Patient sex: M
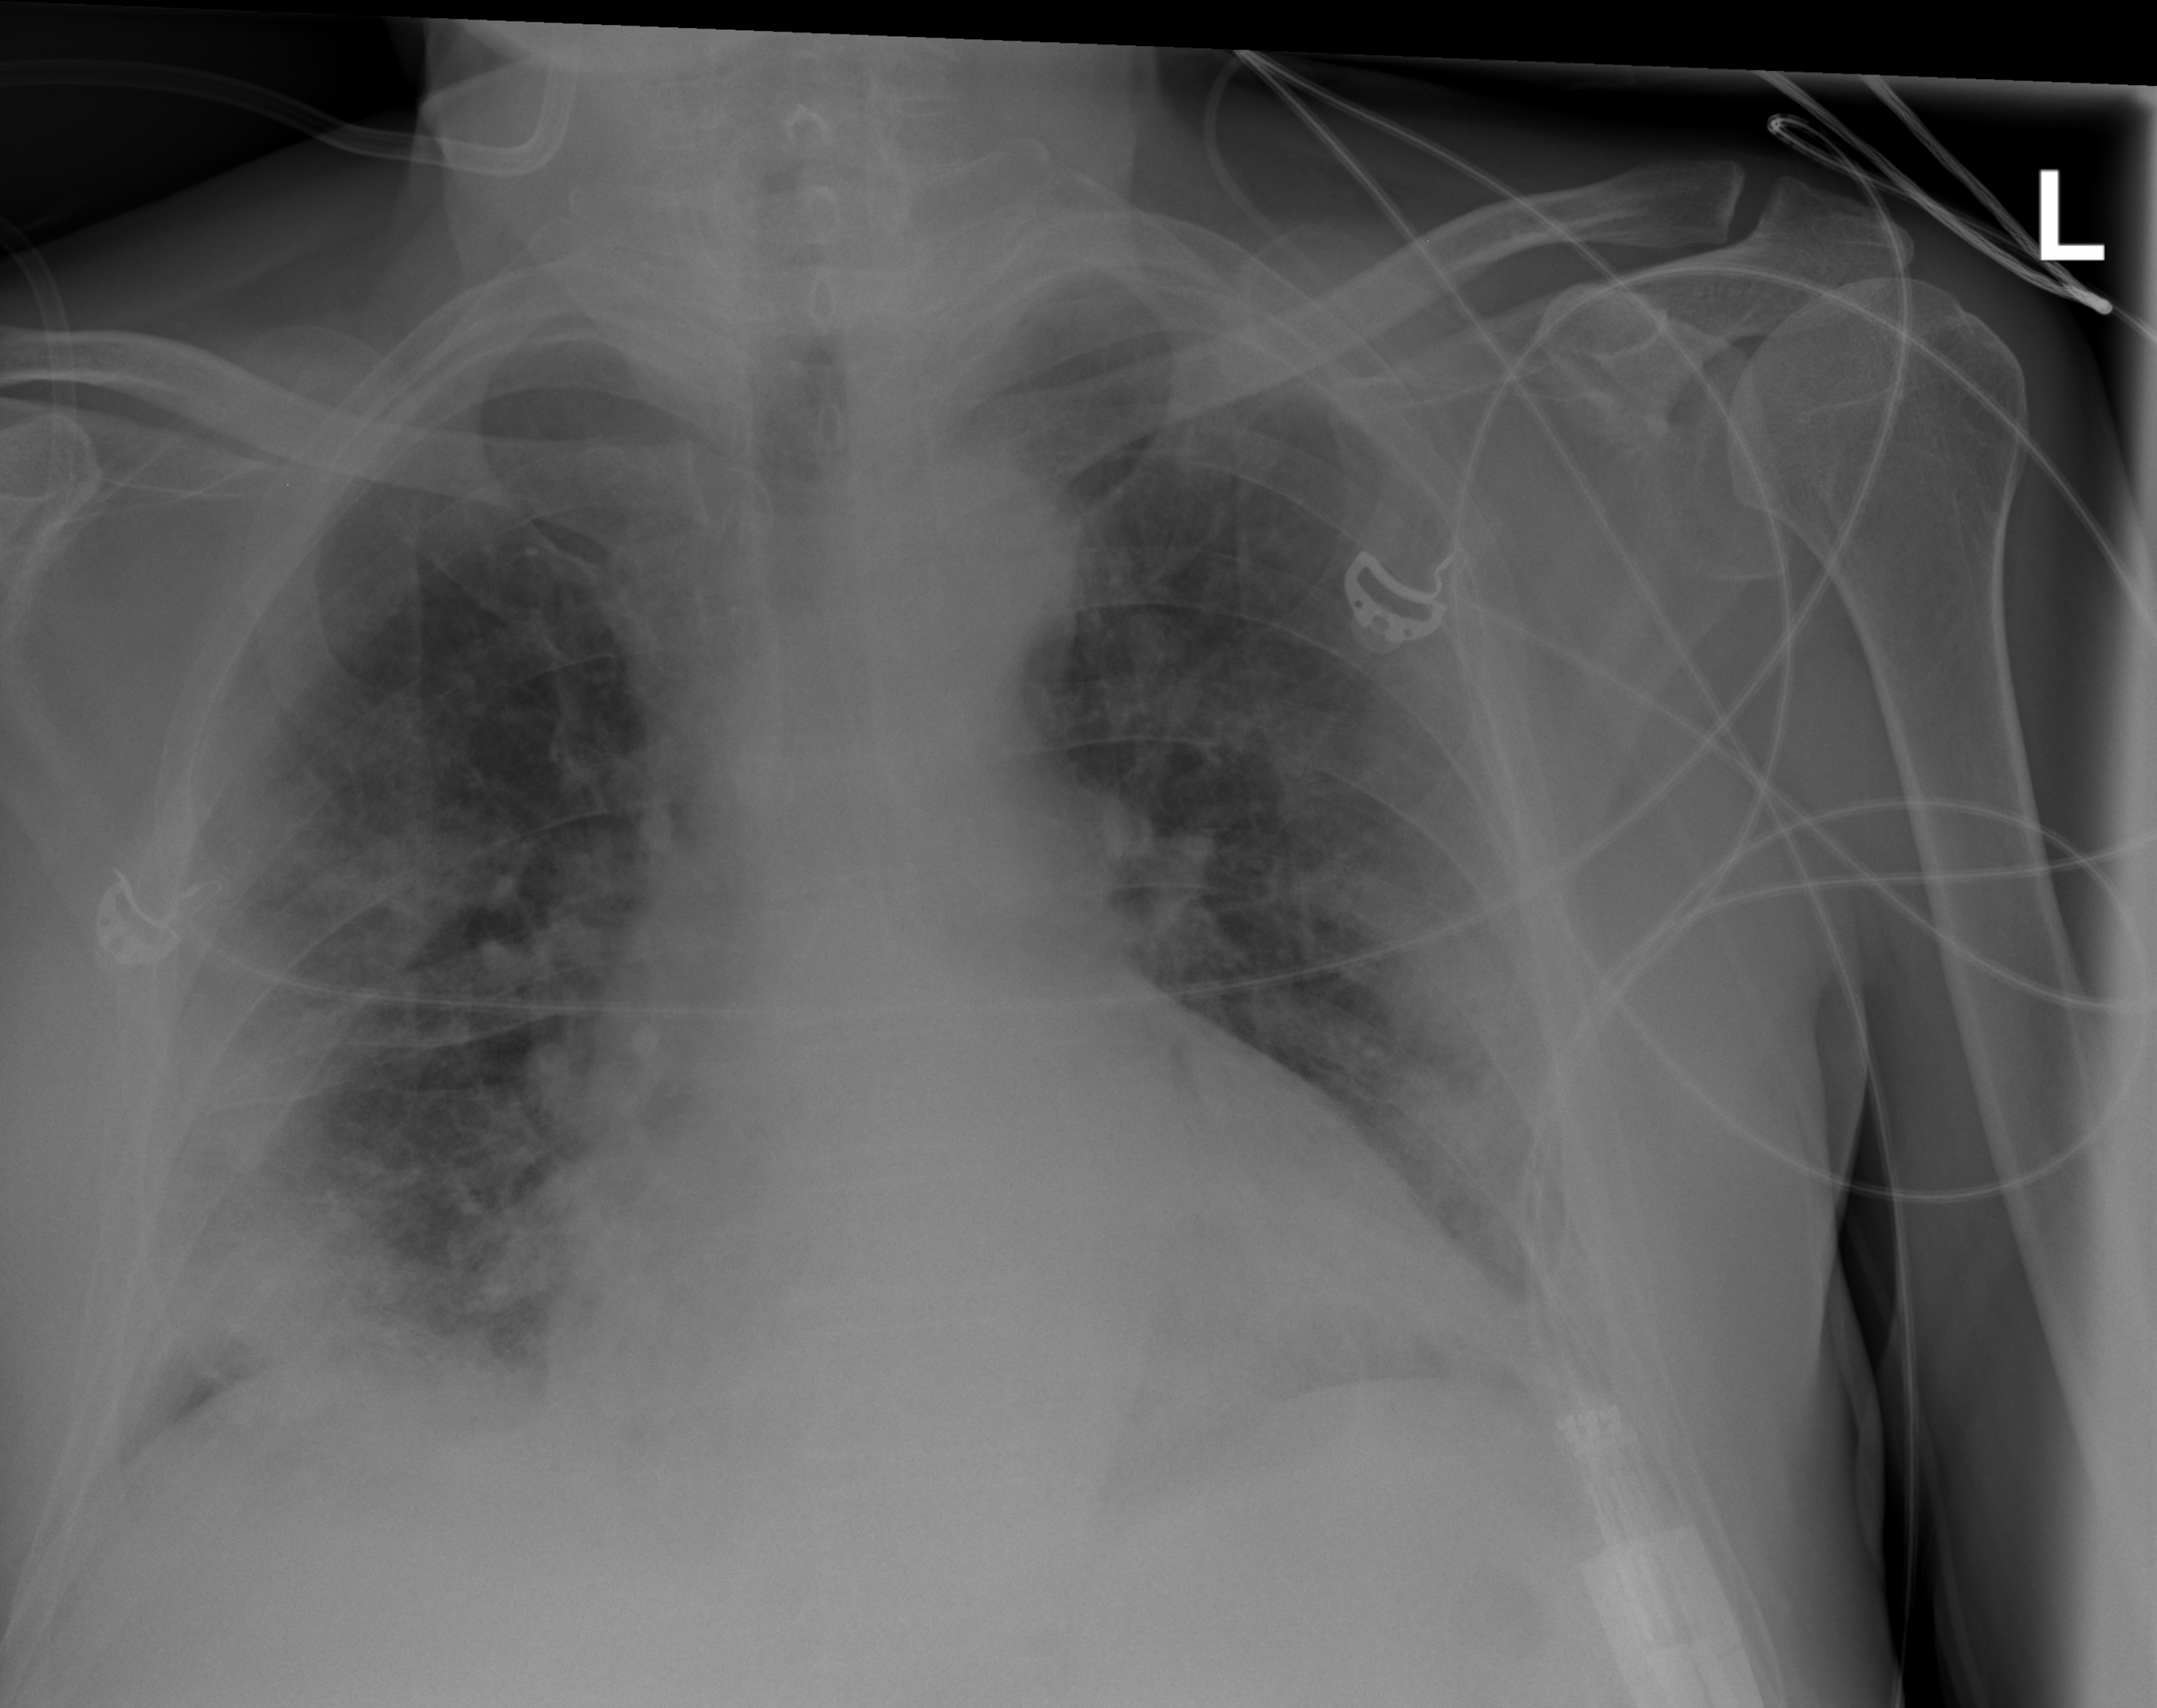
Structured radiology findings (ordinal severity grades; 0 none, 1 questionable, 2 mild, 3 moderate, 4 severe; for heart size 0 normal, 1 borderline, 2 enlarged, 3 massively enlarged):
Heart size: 2
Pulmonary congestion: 0
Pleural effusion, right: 0
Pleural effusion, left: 0
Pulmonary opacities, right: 3
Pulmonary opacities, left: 2
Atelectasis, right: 3
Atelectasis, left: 2